Question: I want to know what "clean" ASP.NET looks like. For example, I want to build my own framework on ASP.NET, and I don't know what assembly I should include.
All books discussing ASP.NET describe either WebForms or MVC, but none explain the ASP.NET layer of things.
What part of ASP.NET is meant in below picture?

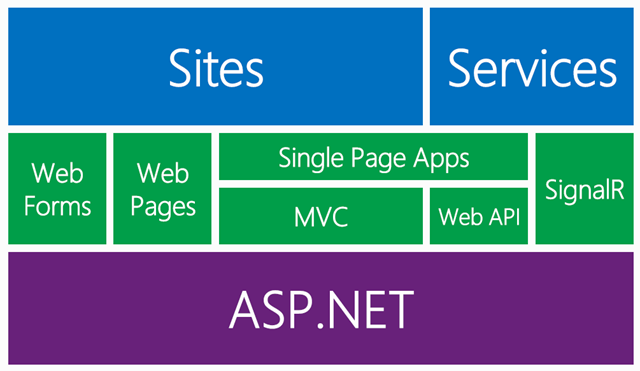
Answer: Both WebForms and MVC are implemented through a handler, see the <URL> on MSDN.
<URL> instance that knows everything about the request there is to know.
In a handler, you read this HttpRequest, apply your application logic and write the result throught the HttpResponse member instance that an <URL> has:
'''
namespace HandlerExample
{
public class MyHttpHandler : IHttpHandler
{
// Override the ProcessRequest method.
public void ProcessRequest(HttpContext context)
{
context.Response.Write("<H1>This is an HttpHandler Test.</H1>");
context.Response.Write("<p>Your Browser:</p>");
context.Response.Write("Type: " + context.Request.Browser.Type + "<br>");
context.Response.Write("Version: " + context.Request.Browser.Version);
}
// Override the IsReusable property.
public bool IsReusable
{
get { return true; }
}
}
}
'''
A lot of ASP.NET, if not all, lives in the System.Web namespace.